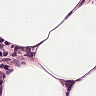
Metastatic tissue present: no